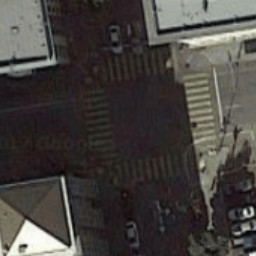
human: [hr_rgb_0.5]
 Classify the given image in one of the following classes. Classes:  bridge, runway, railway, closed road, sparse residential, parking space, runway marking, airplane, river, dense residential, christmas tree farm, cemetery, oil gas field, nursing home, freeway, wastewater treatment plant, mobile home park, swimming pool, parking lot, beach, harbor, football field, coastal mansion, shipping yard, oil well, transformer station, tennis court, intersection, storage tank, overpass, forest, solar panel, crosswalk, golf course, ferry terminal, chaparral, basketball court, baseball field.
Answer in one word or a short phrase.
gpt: crosswalk